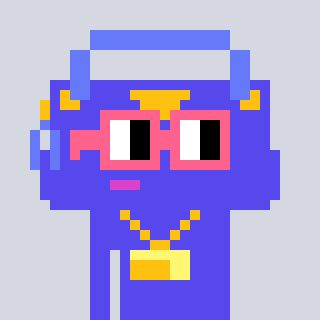
a pixel art character with square pink glasses, a bag-shaped head and a computerblue-colored body on a cool background